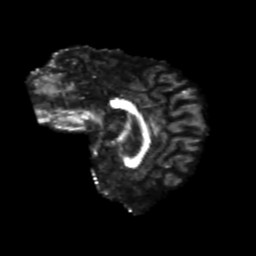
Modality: FA
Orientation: sagittal
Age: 23
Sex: male
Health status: healthy
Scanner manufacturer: philips
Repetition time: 7.391 s
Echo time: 0.08599 s